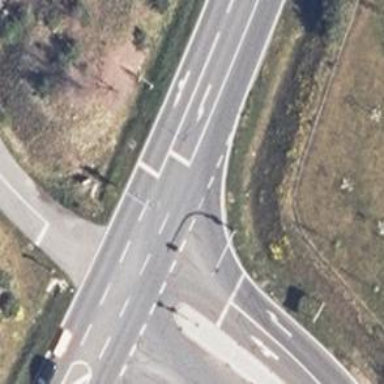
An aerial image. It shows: Road with traffic signals for signaling.